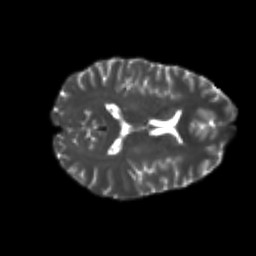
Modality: T2w
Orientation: axial
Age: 23
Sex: female
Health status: healthy
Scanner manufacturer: philips
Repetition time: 7.389 s
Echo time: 0.08599 s